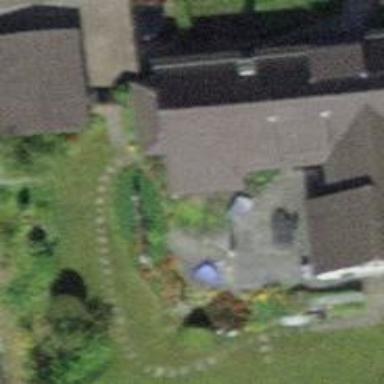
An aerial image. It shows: Simple house.